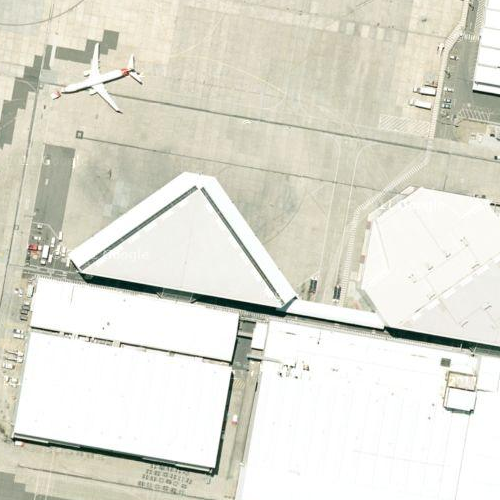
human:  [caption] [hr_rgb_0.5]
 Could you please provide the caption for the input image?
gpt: There is a small white airplane parked on the airport with some airport buildings beside .

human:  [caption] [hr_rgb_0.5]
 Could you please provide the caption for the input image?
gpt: A small white airplane parked on the airport with some airport buildings surrounded .

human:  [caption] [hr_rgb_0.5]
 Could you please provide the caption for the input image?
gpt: A small white airplane parked on the airport with some airport buildings beside .

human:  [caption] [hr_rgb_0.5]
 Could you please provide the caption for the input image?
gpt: A small white airplane parked on the ariport .

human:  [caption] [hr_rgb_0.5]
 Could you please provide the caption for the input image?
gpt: This is an airport with a small airplane parked on while some airport buildings surrounded .